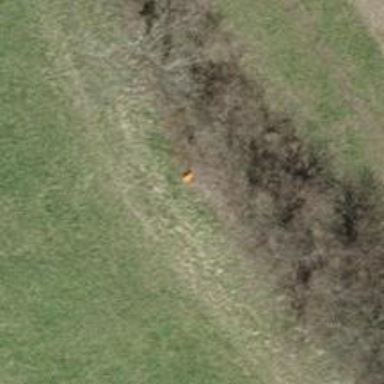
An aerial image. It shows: Orange pipeline marker.